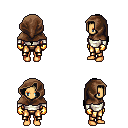
a pixel art fantasy rpg character, female body template, human, tanned skin, white long-sleeve shirt, gold greaves, black ponytail hairstyle, cloth hood, gold gloves, four views (front, back, left, right), 2x2 character sprite sheet, small pixel art, hard edges, no anti-aliasing